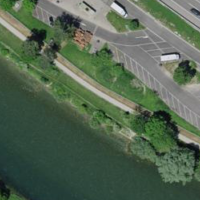
EUNIS habitat code: 57
Species observed at this site:
Delichon urbicum
Phylloscopus collybita
Gallinula chloropus
Aegithalos caudatus
Sylvia atricapilla
Spinus spinus